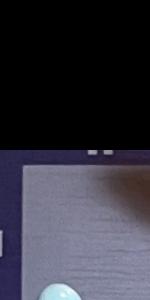
Label: Empty